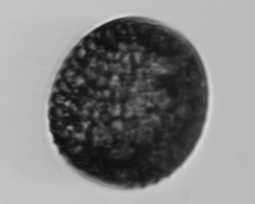
Label: Coscinodiscus